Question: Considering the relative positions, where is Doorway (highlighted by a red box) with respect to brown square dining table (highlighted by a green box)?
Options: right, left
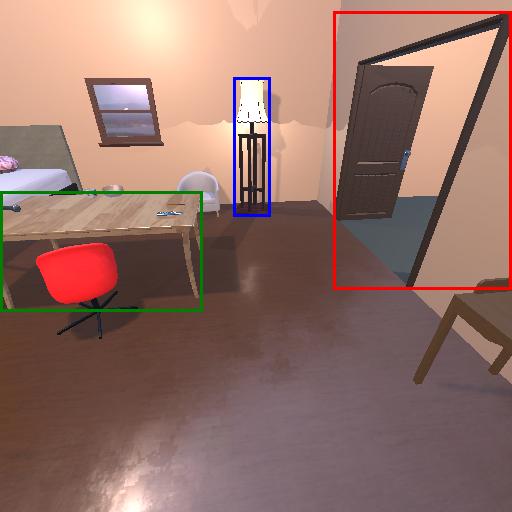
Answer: right